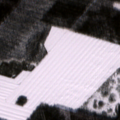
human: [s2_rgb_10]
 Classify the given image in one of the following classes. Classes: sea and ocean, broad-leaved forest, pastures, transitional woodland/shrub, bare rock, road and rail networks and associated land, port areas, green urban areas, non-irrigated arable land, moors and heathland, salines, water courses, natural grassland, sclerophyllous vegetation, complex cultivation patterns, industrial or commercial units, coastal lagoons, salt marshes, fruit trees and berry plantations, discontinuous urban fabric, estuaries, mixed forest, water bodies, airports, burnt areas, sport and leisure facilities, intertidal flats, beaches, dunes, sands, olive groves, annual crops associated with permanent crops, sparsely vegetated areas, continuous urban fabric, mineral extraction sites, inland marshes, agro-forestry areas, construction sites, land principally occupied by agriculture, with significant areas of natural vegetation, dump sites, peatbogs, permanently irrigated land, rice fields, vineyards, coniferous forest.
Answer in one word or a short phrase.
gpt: non-irrigated arable land, coniferous forest, mixed forest